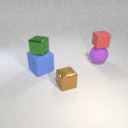
small green metal cube above large blue rubber cube